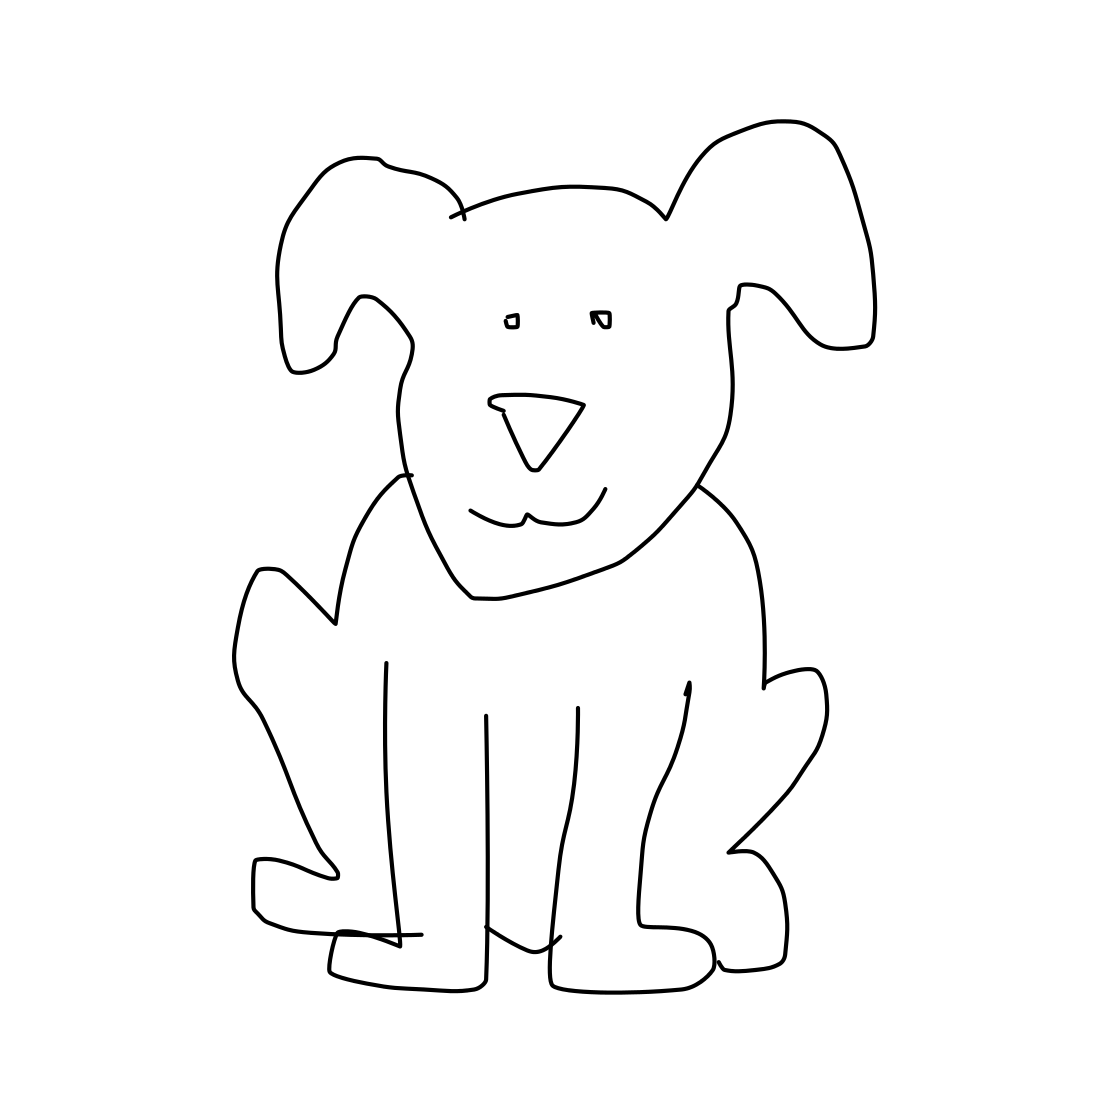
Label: dog